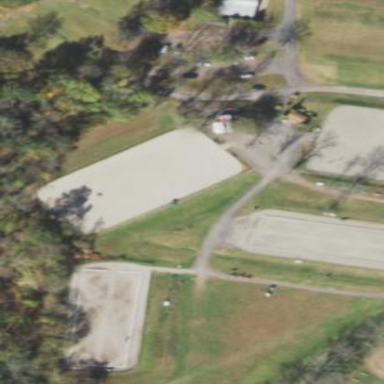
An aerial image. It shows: Equestrian pitch for leisure land activities.